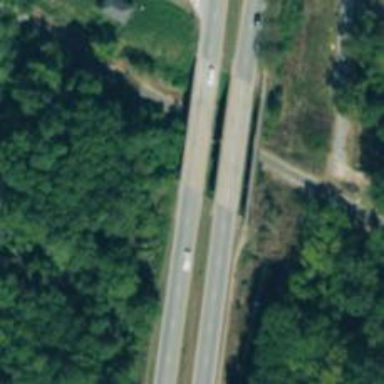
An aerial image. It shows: Bridge over dual carriageway trunk highway.